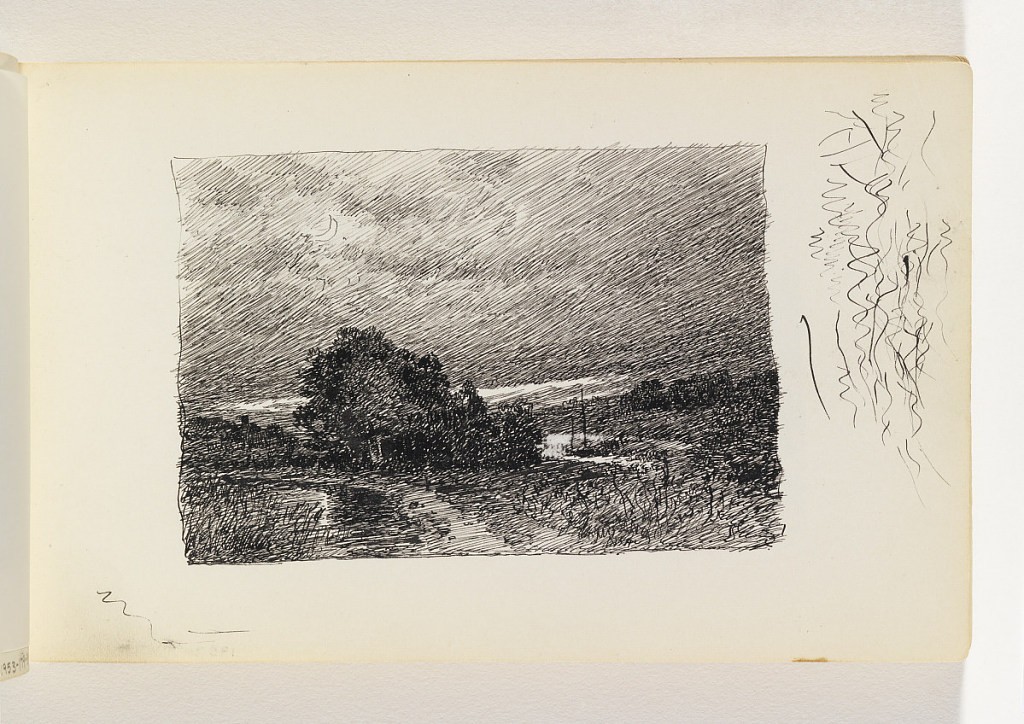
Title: Night Landscape with Stream and Moon in Cloudy Sky
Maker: William Trost Richards, American, 1833–1905
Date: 1890–1900
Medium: Pen and black ink on paper
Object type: Sketchbook folio
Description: View down a dark country road. In distance road curves left at shadowy stand of trees. More trees in lefy and right stances. very dark sky. Miscellaneous pen marks in margin at top left of sheet.